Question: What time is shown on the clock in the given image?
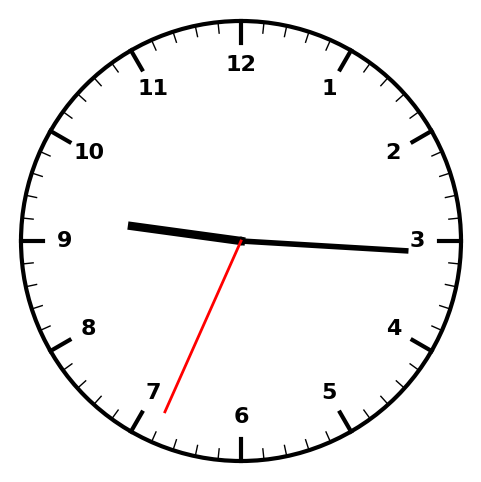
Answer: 09:15:34